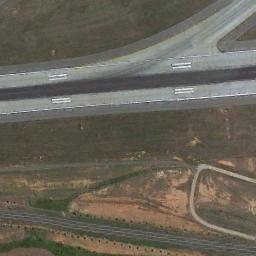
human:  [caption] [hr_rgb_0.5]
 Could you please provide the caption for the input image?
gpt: Next to the two crossed runways is brown, Bare ground with white short and thick markings on the runway .

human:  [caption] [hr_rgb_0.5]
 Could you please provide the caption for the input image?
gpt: The runway connects another road and several touchdown zone markings are on the runway .

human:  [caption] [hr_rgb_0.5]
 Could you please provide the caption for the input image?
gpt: The grass is on either side of the runway .

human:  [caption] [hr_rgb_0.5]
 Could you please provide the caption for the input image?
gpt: The runway is on the bare land next to some trees .

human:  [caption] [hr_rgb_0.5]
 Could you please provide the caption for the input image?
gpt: There are brown bare land beside the runway .